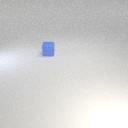
small blue rubber cube